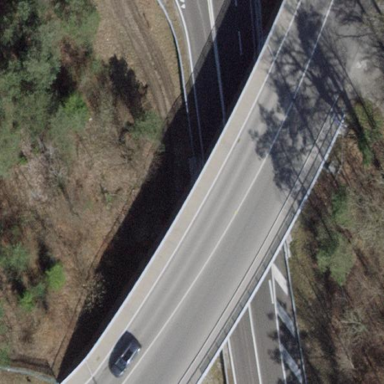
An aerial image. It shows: Bridge with beam structure.